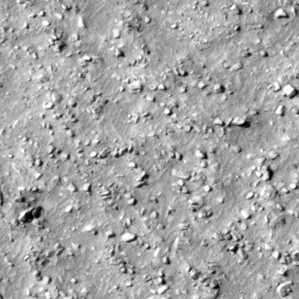
Label: non_frost